Field crop: maize
Growth stage: 2
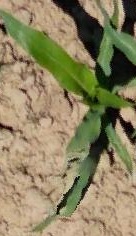
Species: maize